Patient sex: M
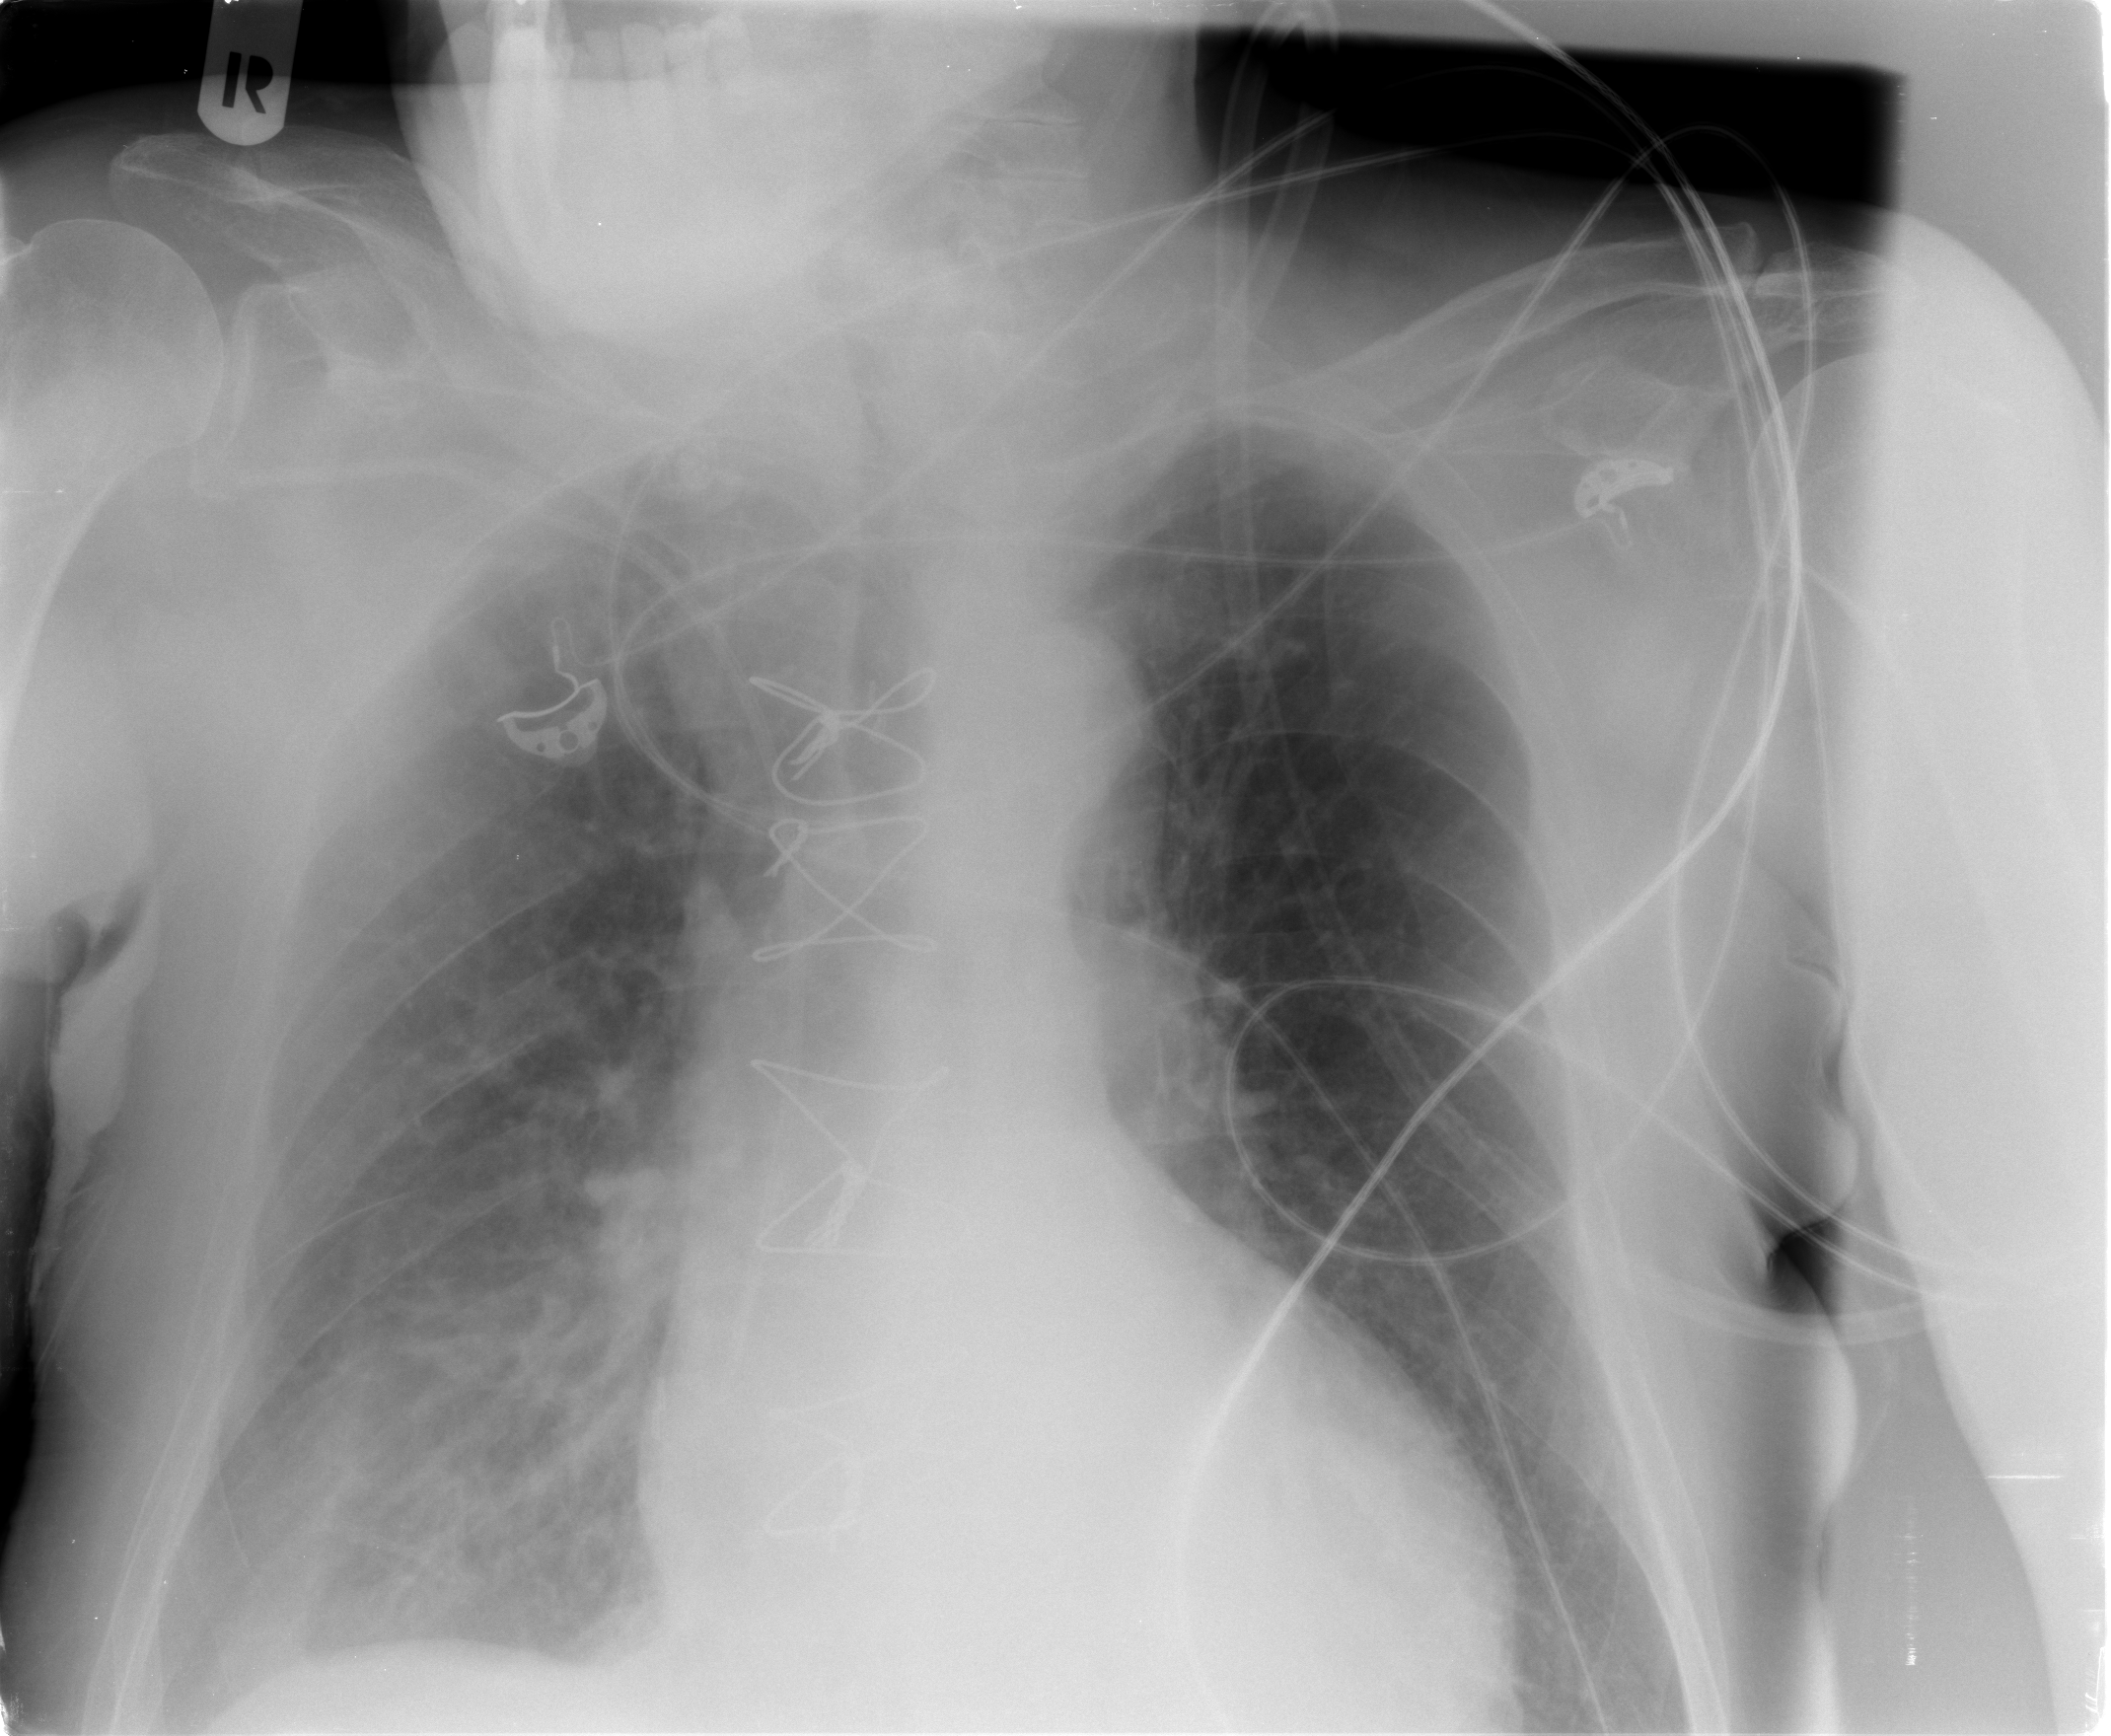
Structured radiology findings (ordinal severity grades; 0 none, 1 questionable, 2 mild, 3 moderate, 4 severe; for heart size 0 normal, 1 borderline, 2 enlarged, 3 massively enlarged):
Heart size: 2
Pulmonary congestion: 2
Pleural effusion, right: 2
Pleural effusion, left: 0
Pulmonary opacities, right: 2
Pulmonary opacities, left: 0
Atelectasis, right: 2
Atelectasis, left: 0